You are looking at the short-time Fourier spectrogram of a bearing's acceleration signal. Diagnose the bearing from this image, choosing from: normal, inner_race, outer_race, ball.
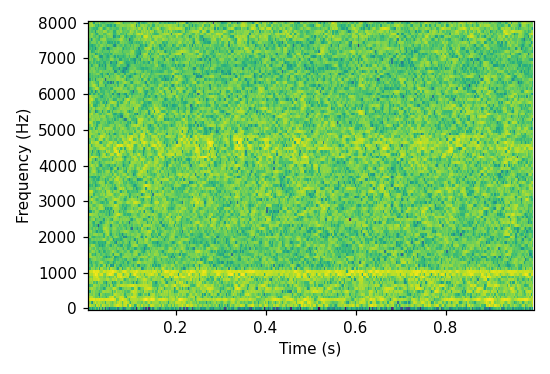
Answer: outer_race